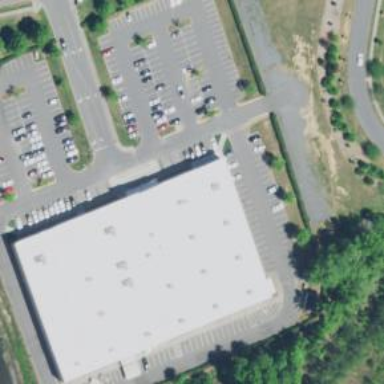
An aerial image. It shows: Building that houses fitness center.